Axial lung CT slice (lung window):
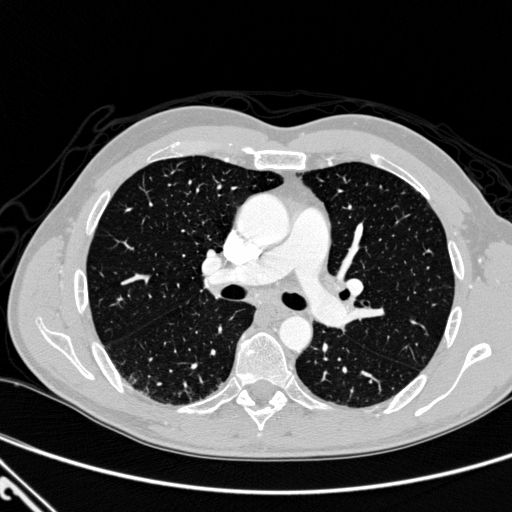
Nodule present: no